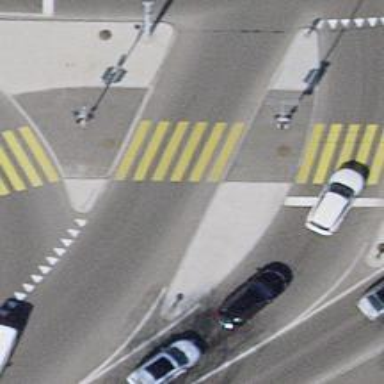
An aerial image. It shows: Road crossing with traffic signals.